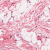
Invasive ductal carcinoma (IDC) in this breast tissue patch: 0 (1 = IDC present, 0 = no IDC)